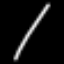
Label: line